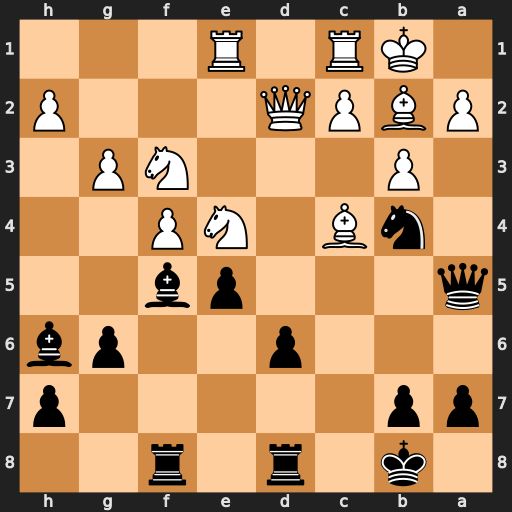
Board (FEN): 1k1r1r2/pp5p/3p2pb/q3pb2/1nB1NP2/1P3NP1/PBPQ3P/1KR1R3
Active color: b
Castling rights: -
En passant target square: -
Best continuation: Qxa2#